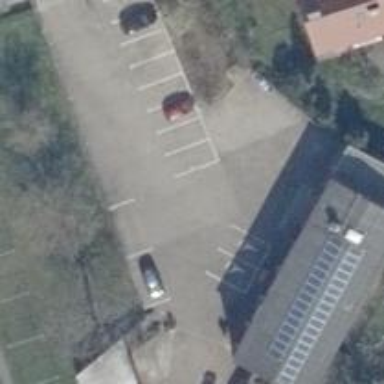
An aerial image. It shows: Parking aisle designated as service road.